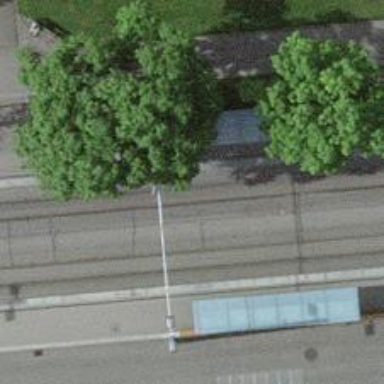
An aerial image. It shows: Tram stop with public transport connection.